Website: lowes
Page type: payment
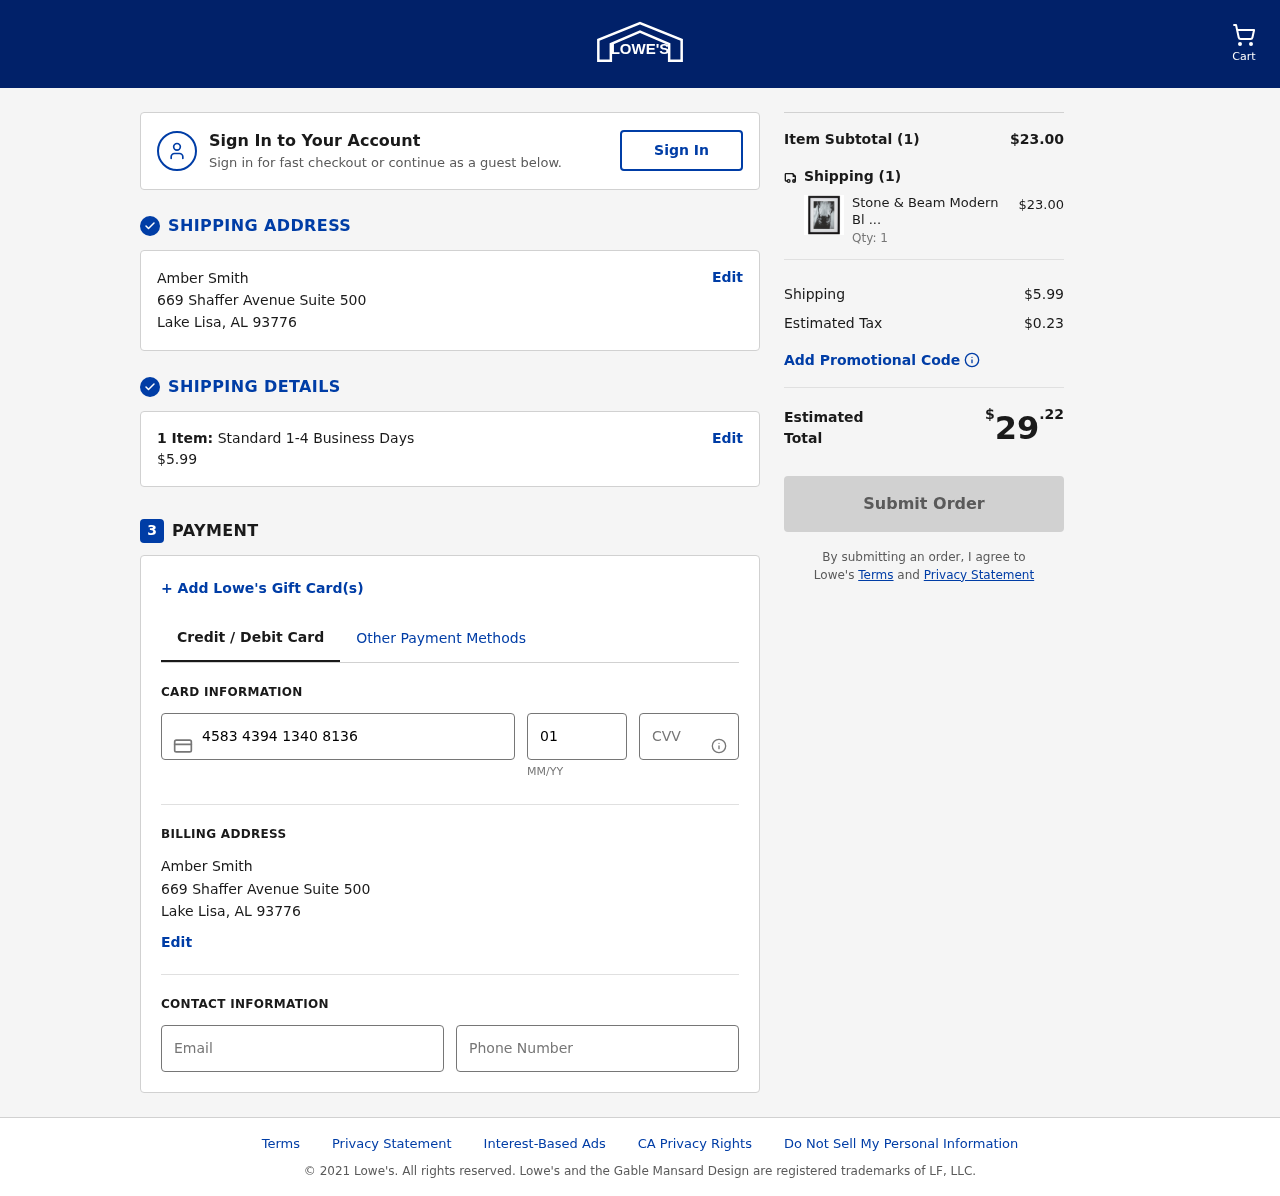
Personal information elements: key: PII_CARD_CVV
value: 190
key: PII_CARD_EXPIRY
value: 01/29
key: PII_CARD_NUMBER
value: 4583 4394 1340 8136
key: PII_CITY
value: Lake Lisa
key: PII_EMAIL
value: amber_smith@gmail.com
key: PII_FULLNAME
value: Amber Smith
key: PII_PHONE
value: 6023592427
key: PII_POSTCODE
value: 93776
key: PII_STATE_ABBR
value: AL
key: PII_STREET
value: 669 Shaffer Avenue Suite 500
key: PII_FULLNAME2
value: Amber Smith
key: PII_CITY2
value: Lake Lisa
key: PII_STATE_ABBR2
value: AL
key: PII_POSTCODE_FULL
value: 93776
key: PII_POSTCODE_NUMERIC
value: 93776
Product elements: key: PRODUCT1_NAME
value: Stone & Beam Modern Black and White Horse's Nose Photo
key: PRODUCT1_PRICE
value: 23
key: PRODUCT1_QUANTITY
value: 1
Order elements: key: ORDER_NUM_ITEMS
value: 1
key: ORDER_SHIPPING_COST
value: $5.99
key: ORDER_NUM_ITEMS2
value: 1
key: ORDER_SUBTOTAL
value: $23.00
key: ORDER_NUM_ITEMS3
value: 1
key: ORDER_SHIPPING_COST2
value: $5.99
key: ORDER_TAX
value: $0.23
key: ORDER_TOTAL
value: $29.22